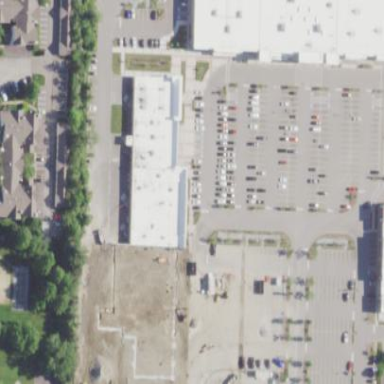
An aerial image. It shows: Retail area.